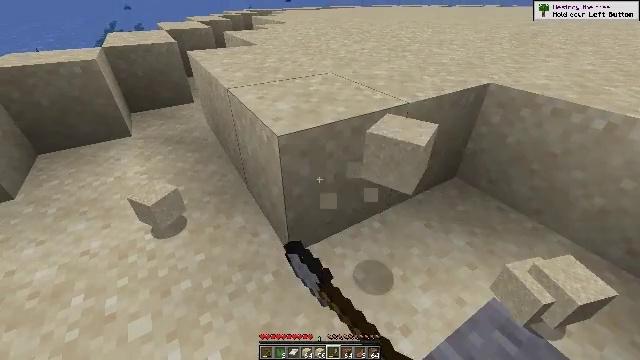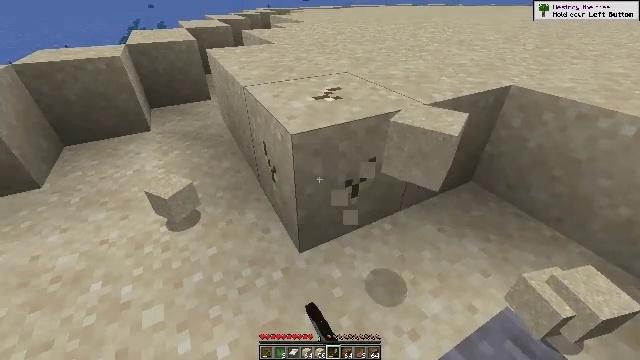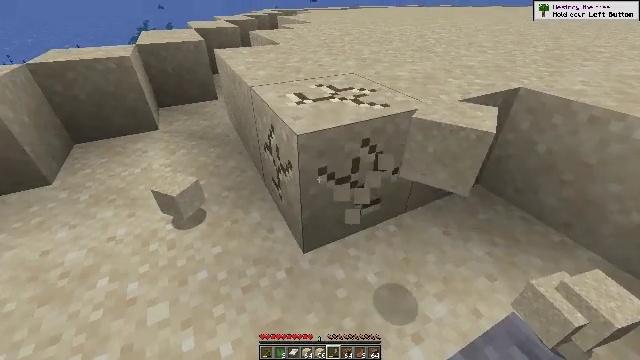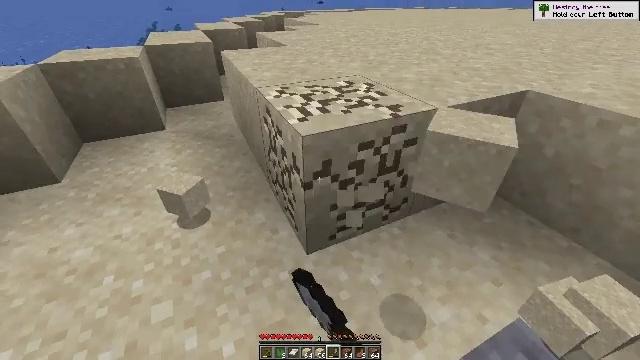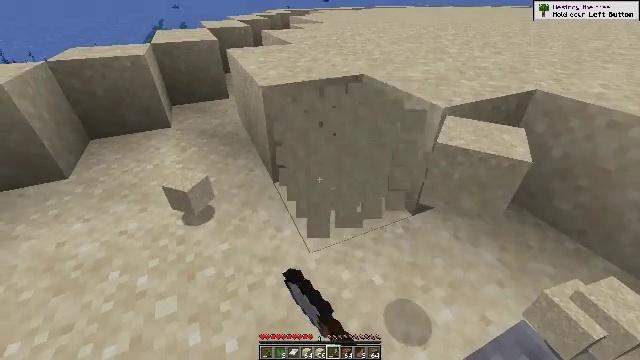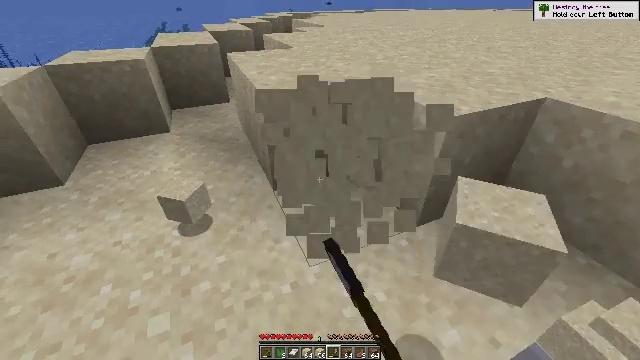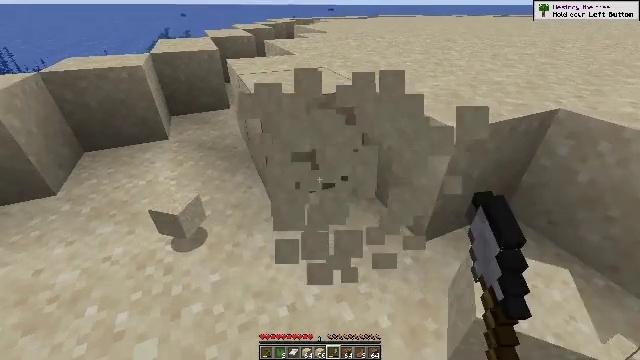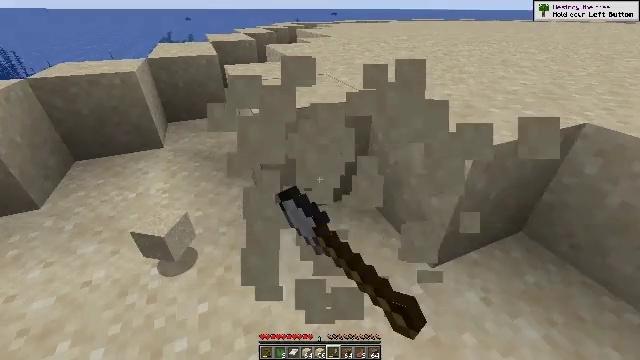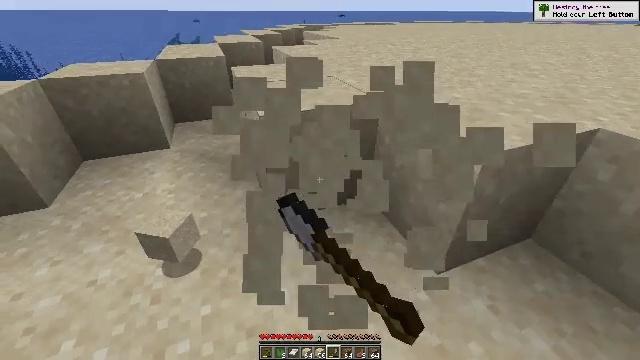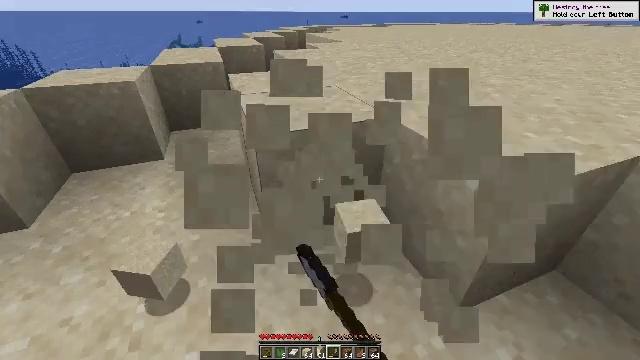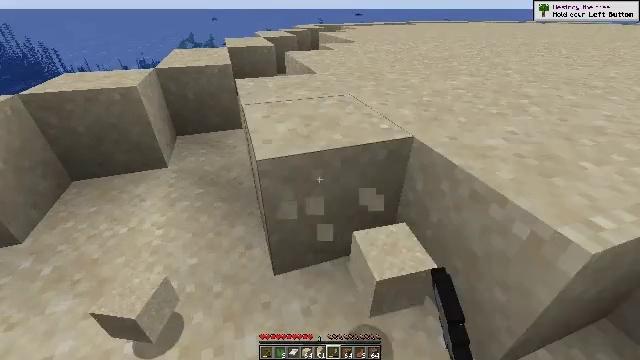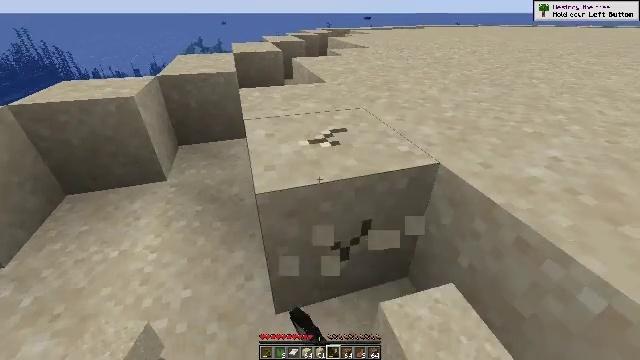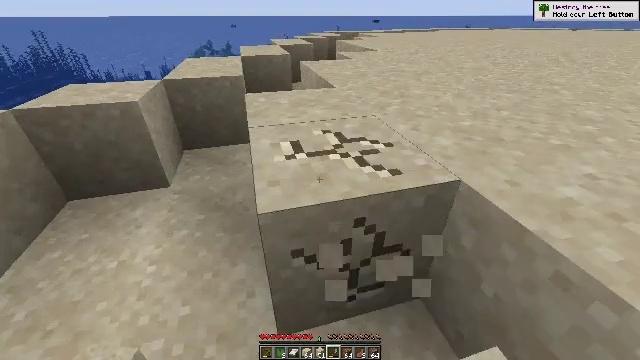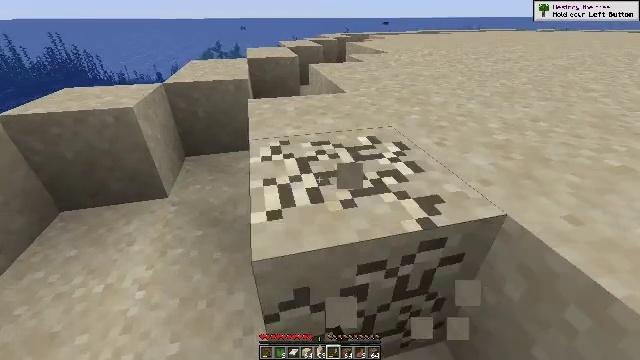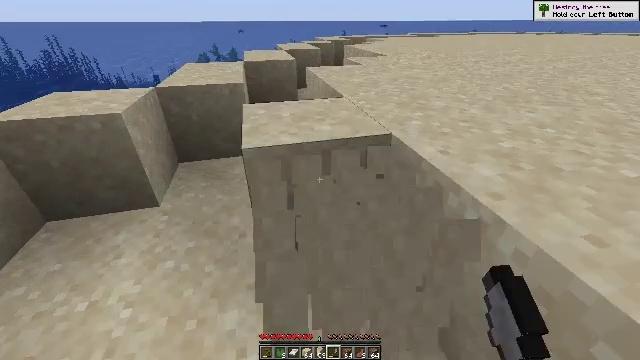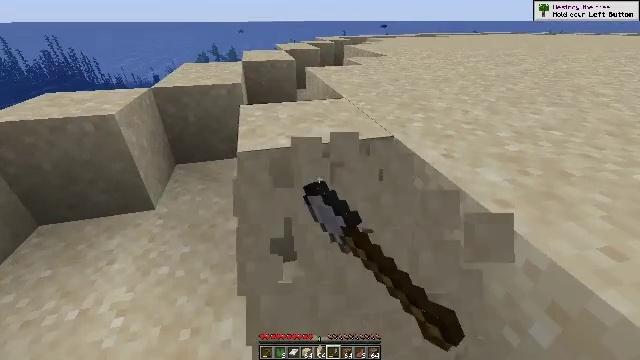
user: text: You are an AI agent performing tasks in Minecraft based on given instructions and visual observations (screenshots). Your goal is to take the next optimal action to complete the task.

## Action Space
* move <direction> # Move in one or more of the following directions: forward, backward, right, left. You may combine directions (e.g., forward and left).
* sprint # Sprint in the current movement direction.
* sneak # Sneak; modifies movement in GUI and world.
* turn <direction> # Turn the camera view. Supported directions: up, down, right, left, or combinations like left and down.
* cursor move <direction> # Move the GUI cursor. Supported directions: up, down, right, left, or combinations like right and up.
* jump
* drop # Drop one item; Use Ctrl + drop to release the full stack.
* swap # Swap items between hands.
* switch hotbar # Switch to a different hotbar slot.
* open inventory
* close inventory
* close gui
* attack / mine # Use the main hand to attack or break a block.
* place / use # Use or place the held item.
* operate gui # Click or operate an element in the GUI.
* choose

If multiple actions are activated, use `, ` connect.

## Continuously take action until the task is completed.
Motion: motion action
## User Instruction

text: Gather sand from the desert.
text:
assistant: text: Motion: turn left, attack / mine
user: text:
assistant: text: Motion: turn left, attack / mine
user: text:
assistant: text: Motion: turn left, attack / mine
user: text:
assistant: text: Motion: turn left, attack / mine
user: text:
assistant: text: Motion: move forward, attack / mine
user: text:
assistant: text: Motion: move forward, attack / mine
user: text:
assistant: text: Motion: move forward, attack / mine
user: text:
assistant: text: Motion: move forward, turn left, attack / mine
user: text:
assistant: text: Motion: move forward, attack / mine
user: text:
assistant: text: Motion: move forward, turn left, attack / mine
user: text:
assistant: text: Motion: move forward, turn left, attack / mine
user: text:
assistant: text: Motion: move forward, turn left, attack / mine
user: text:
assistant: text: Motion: move forward, turn left, attack / mine
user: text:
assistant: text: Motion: attack / mine
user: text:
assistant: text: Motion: attack / mine
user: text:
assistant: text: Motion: attack / mine
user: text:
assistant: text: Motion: attack / mine
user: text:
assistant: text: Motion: attack / mine
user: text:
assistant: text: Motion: attack / mine
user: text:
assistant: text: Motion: attack / mine
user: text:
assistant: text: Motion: attack / mine
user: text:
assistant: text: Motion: attack / mine
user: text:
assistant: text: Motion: attack / mine
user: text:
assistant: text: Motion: attack / mine
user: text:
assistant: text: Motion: attack / mine
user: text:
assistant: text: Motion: turn right and up, attack / mine
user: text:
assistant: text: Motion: turn right, attack / mine
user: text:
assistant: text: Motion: turn right, attack / mine
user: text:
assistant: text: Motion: turn right and down, attack / mine
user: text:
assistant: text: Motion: turn right, attack / mine